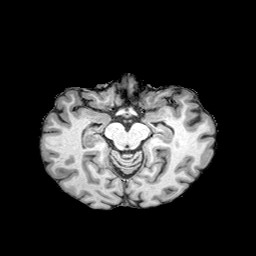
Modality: T1w
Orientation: coronal
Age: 64
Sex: female
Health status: healthy